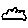
Label: cloud